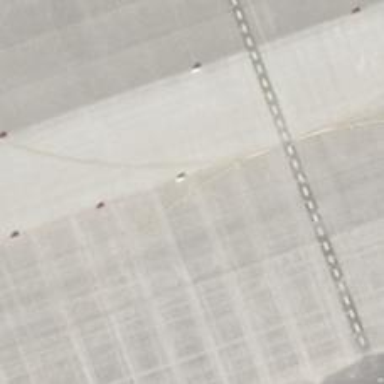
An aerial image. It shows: Taxiway at the airport with concrete surface.